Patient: sex F, age 75
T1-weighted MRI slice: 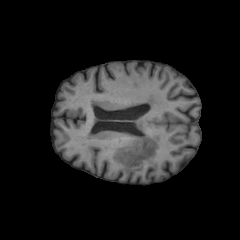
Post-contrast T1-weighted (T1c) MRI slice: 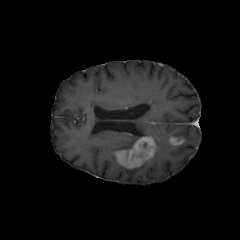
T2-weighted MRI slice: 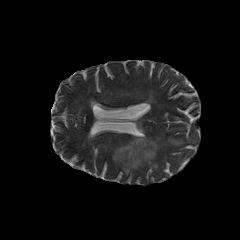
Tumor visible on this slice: yes
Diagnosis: Glioblastoma, IDH-wildtype
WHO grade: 4